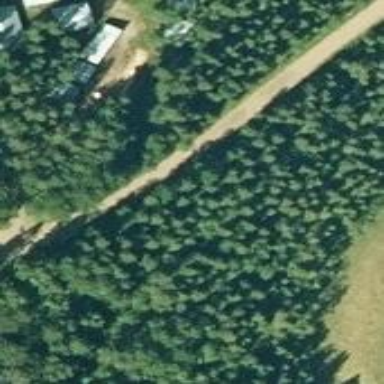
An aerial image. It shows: Well-maintained track road of grade 1.